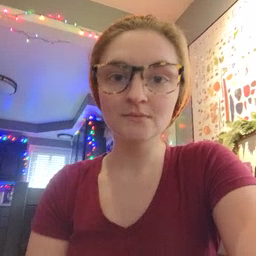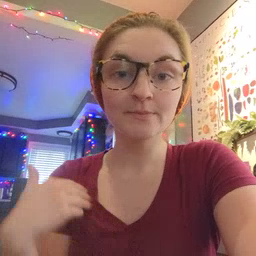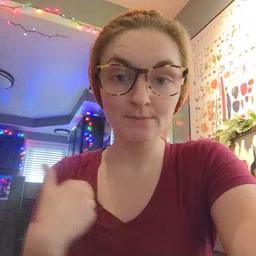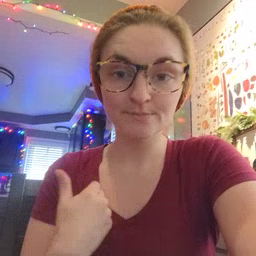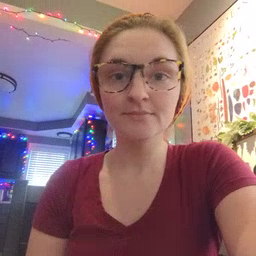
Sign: animal